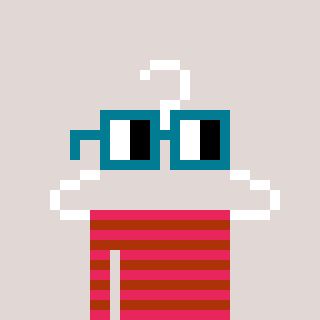
a pixel art character with square dark green glasses, a hanger-shaped head and a hotbrown-colored body on a warm background